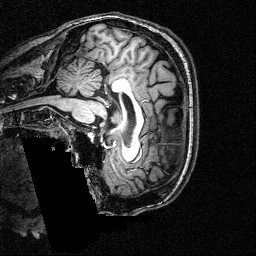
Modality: T1w
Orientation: sagittal
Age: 32
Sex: male
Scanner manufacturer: siemens
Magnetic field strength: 3 T
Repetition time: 2.5 s
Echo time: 0.00393 s